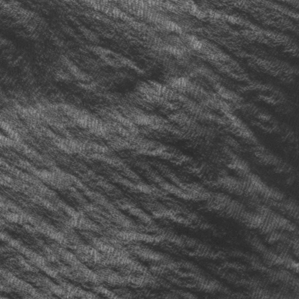
Label: frost